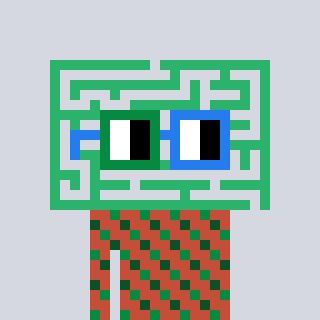
a pixel art character with square green and blue glasses, a maze-shaped head and a rust-colored body on a cool background